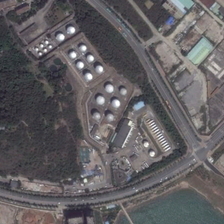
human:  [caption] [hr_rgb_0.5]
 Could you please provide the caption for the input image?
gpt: many factory buildings in front of storage tanks .

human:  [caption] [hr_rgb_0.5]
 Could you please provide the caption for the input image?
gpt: there are many different storage tanks on the land .

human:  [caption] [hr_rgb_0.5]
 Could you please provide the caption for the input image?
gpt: there are many different storage tanks on the land .

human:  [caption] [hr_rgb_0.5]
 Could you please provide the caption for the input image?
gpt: many factory buildings in front of storage tanks .

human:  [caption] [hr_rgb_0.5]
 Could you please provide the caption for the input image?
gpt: there are many different storage tanks on the land .